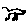
Label: bird